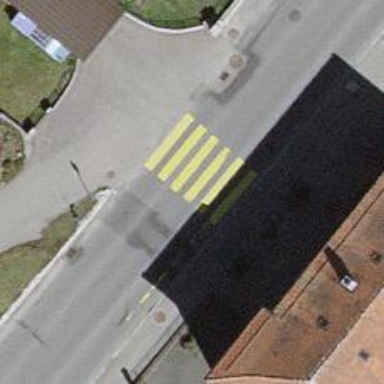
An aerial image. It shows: Marked crossing on the road.